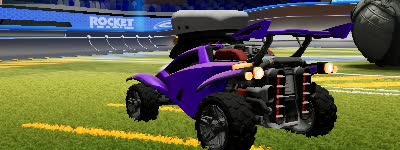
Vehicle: octane